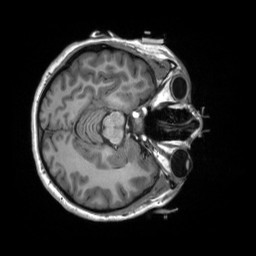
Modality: T1w
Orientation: axial
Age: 26
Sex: female
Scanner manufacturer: siemens
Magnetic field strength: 3 T
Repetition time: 2.53 s
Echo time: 0.00219 s